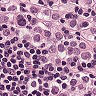
Metastatic tissue present: yes